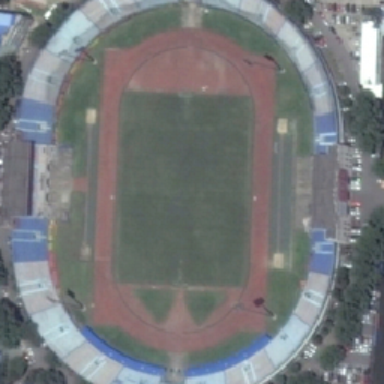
The stadium was surrounded by green trees .